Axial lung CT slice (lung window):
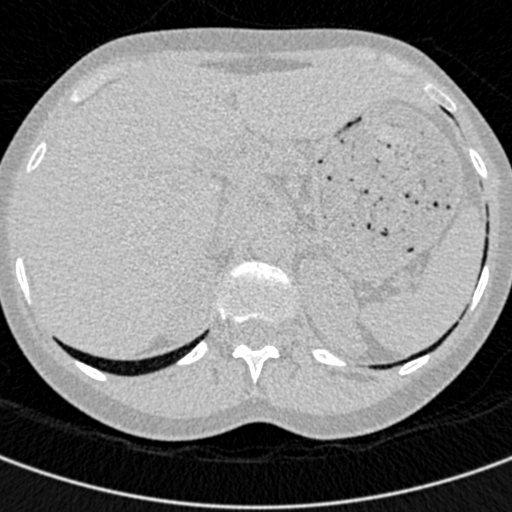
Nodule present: no